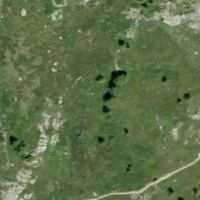
EUNIS habitat code: 23
Species observed at this site:
Platanthera bifolia
Aster alpinus